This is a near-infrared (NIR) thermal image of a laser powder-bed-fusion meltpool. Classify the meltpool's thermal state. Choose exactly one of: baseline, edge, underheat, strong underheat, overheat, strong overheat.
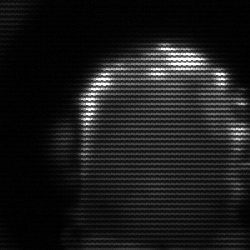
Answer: baseline